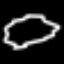
Label: squiggle